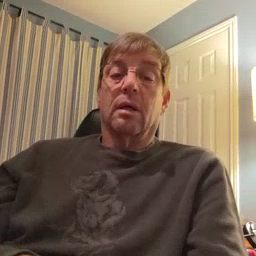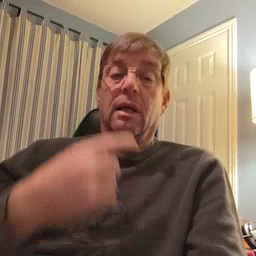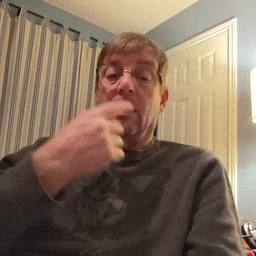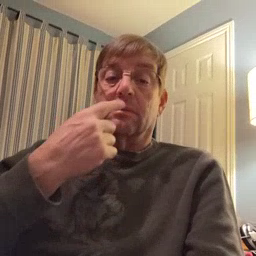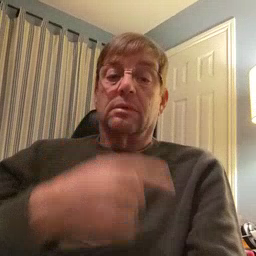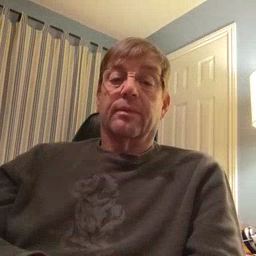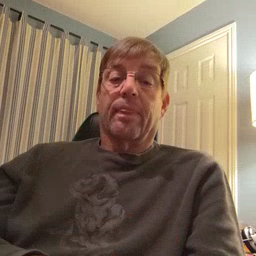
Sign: lips